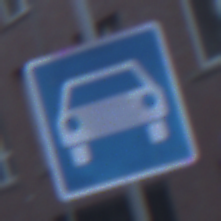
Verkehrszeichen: Kraftfahrstrasse
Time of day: SunriseSunset
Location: Outdoor (Urban)
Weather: Clear
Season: NotSpecified
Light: Natural